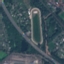
Land use / land cover class: Highway